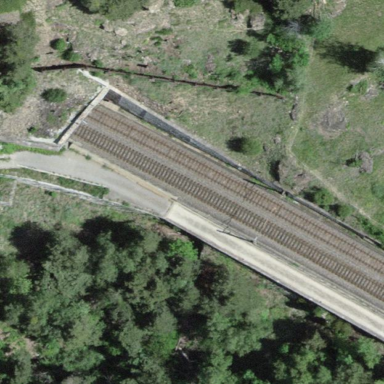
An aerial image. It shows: Area designated for railway use.